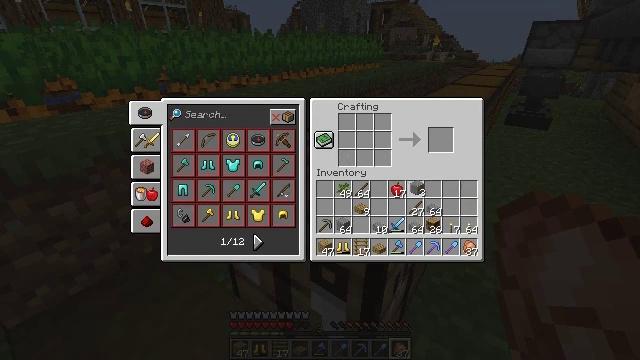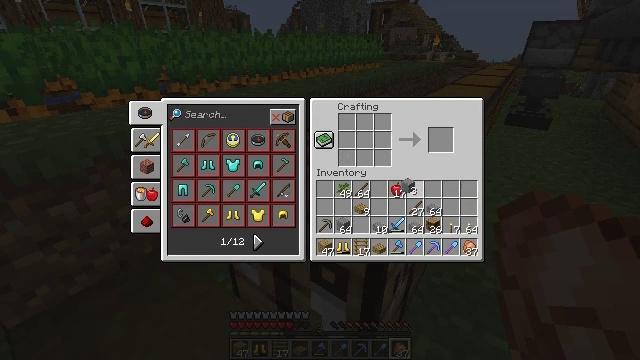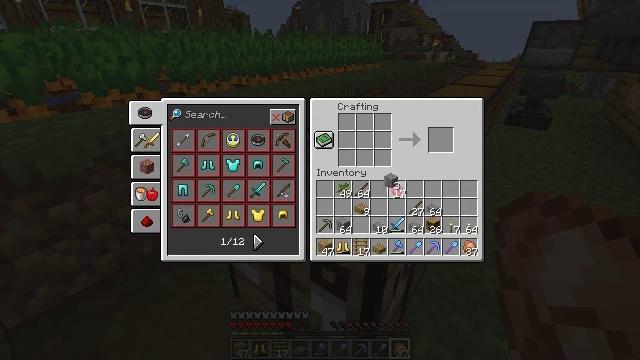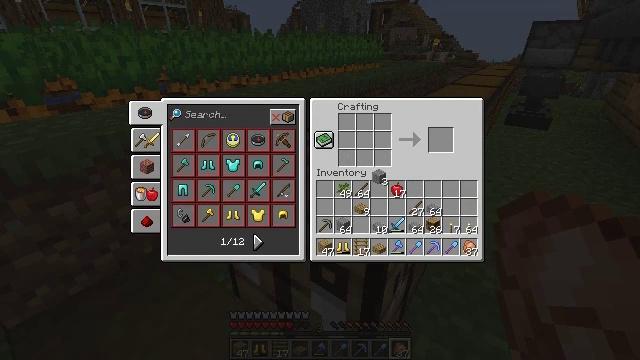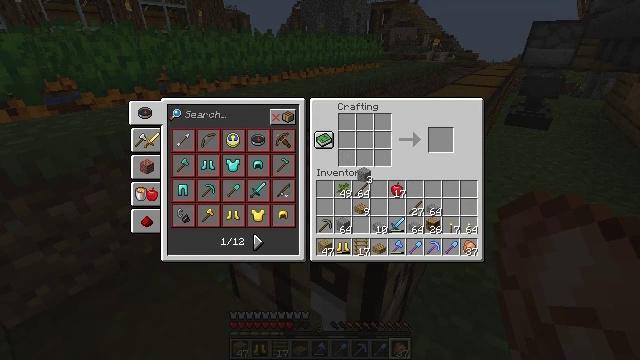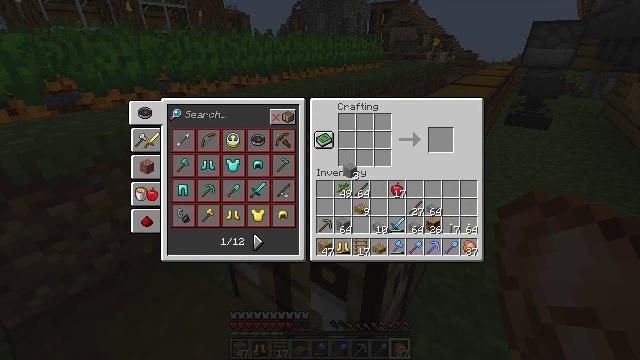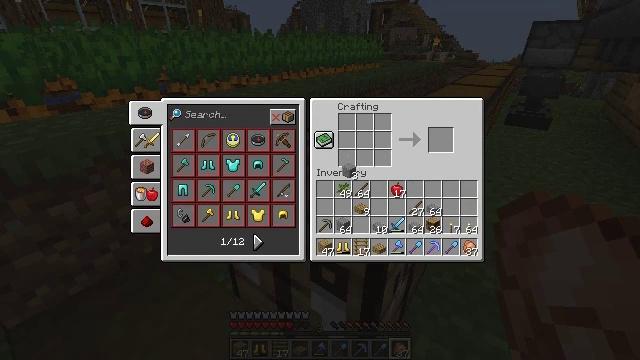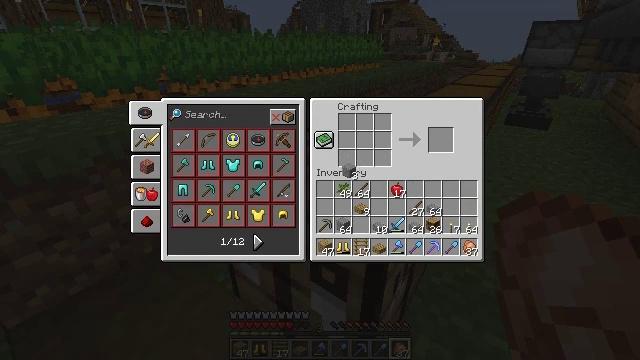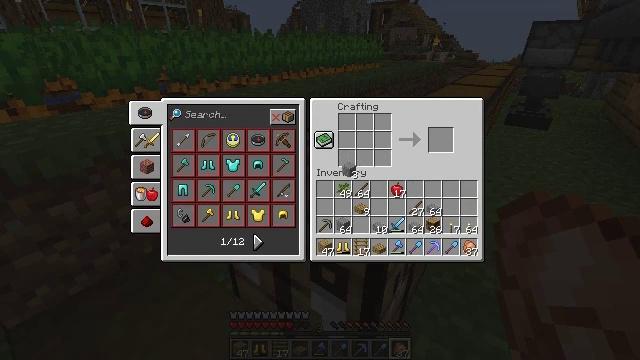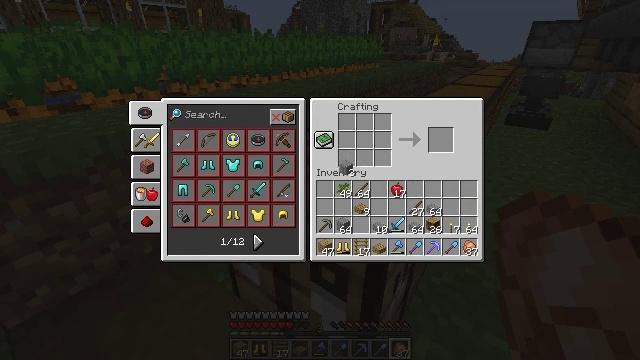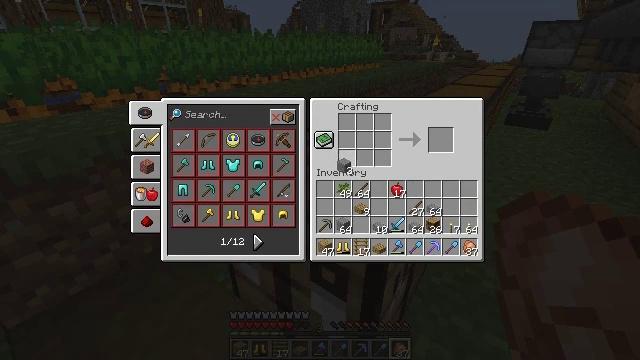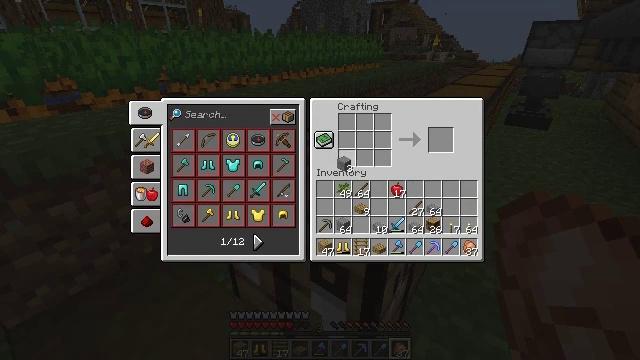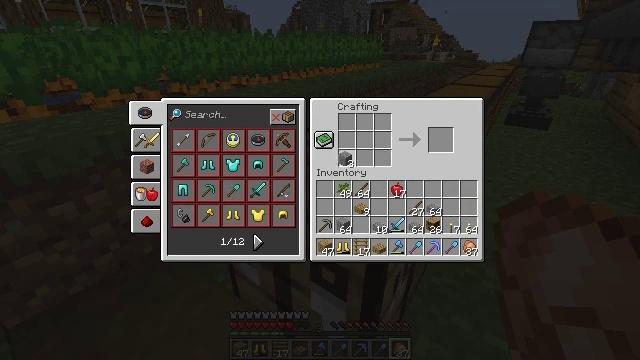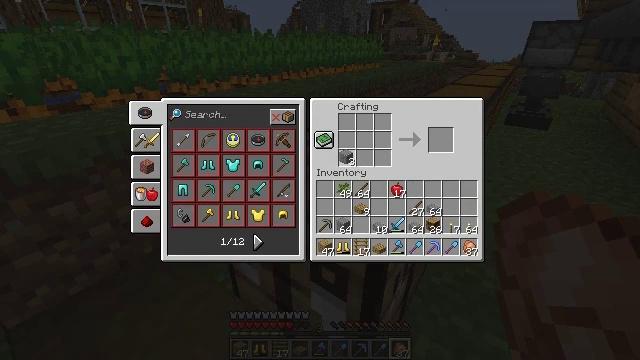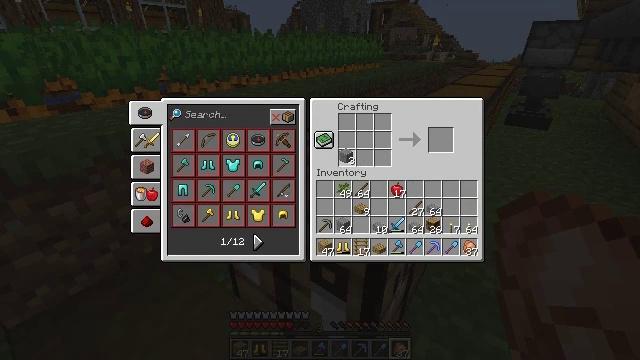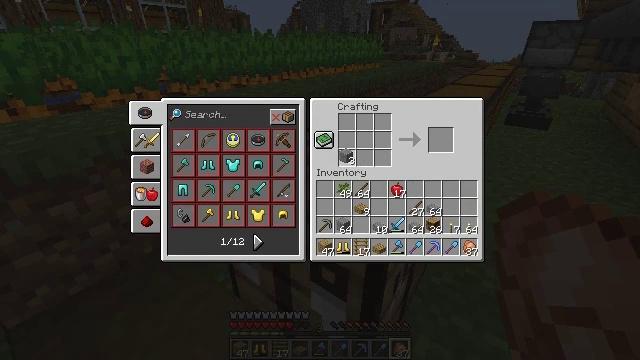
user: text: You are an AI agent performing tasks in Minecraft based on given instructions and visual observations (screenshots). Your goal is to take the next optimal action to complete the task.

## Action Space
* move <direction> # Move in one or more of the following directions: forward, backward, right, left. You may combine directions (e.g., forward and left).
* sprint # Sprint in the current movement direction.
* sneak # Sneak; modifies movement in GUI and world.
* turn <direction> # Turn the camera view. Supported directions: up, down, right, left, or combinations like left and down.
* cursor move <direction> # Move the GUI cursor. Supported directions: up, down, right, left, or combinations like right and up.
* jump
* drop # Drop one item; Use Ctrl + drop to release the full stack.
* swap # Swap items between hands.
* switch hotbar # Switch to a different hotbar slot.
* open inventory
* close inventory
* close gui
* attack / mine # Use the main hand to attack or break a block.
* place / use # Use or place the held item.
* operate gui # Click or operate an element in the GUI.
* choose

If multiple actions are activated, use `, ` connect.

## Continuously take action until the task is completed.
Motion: motion action
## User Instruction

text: Craft a polished andesite slab.
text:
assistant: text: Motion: cursor move left
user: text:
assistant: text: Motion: cursor move left
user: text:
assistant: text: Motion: cursor move left
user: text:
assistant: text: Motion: sneak, cursor move left
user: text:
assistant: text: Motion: sneak, cursor move left
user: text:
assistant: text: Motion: sneak
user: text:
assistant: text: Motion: sneak
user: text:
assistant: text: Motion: sneak
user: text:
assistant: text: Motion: sneak
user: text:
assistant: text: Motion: sneak
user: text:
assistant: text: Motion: sneak
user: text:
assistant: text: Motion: sneak
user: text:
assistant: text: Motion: sneak
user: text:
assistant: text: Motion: sneak
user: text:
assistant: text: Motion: sneak
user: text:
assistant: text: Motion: sneak
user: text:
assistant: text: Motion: sneak, operate gui
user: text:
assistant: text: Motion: sneak, operate gui
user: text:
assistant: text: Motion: sneak, cursor move right, operate gui
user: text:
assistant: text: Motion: sneak, cursor move right, operate gui
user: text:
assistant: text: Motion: sneak, operate gui
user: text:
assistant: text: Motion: sneak, operate gui
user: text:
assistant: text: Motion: sneak, operate gui
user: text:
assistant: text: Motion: sneak, operate gui
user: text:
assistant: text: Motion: sneak, operate gui
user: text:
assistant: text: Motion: sneak, operate gui
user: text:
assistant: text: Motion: sneak, operate gui
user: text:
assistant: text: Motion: sneak, operate gui
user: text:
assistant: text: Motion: sneak, operate gui
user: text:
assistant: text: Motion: sneak, operate gui